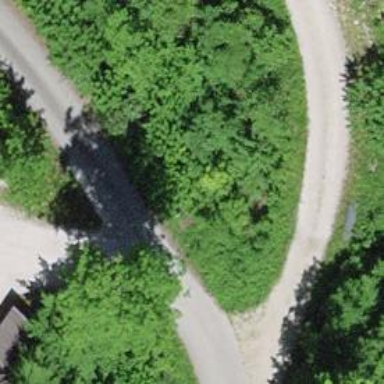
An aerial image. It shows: Culvert tunnel.